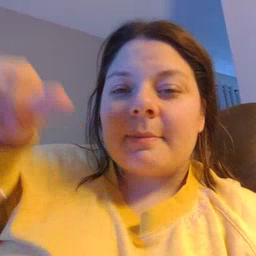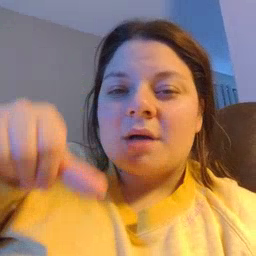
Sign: puzzle